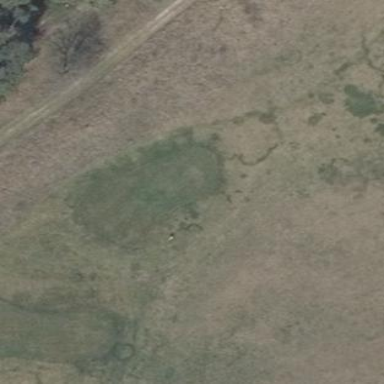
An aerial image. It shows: Golf tee.